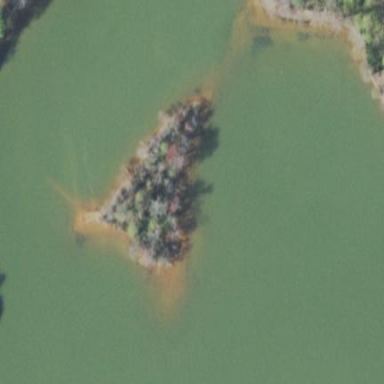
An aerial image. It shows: Islet.